Field crop: tomato
Growth stage: 1
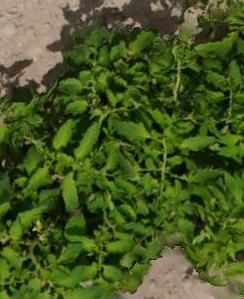
Species: tomato